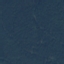
Land use / land cover class: Forest